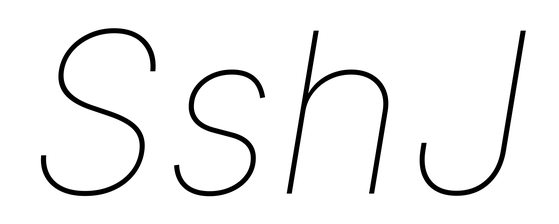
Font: Inter-Italic_Thin_Italic